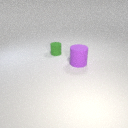
small green rubber cylinder to the left of large purple rubber cylinder